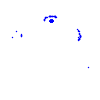
Particle: proton